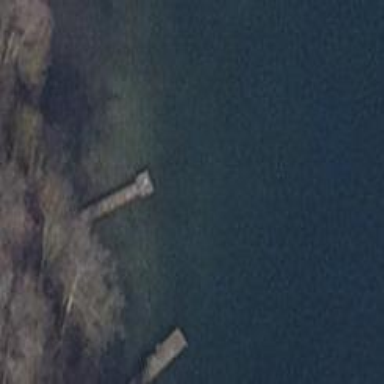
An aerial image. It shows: Man-made pier.